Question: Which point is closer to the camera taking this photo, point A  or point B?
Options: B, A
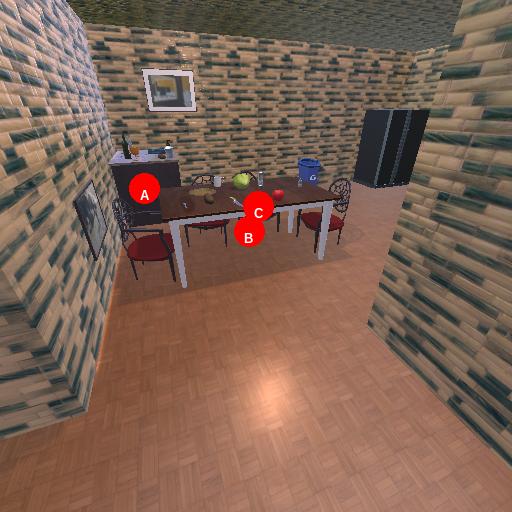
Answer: B